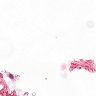
Metastatic tissue present: no